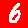
Digit: 6